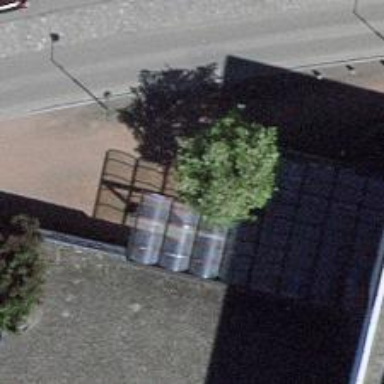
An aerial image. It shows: Bicycle parking area.